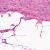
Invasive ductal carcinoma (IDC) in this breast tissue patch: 0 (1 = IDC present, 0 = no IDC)